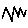
Label: zigzag